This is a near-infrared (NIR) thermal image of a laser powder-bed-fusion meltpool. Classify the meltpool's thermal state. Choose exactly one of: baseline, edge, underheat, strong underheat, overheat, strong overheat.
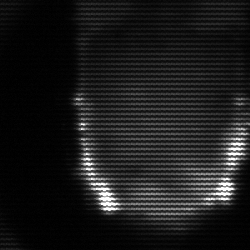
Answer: baseline